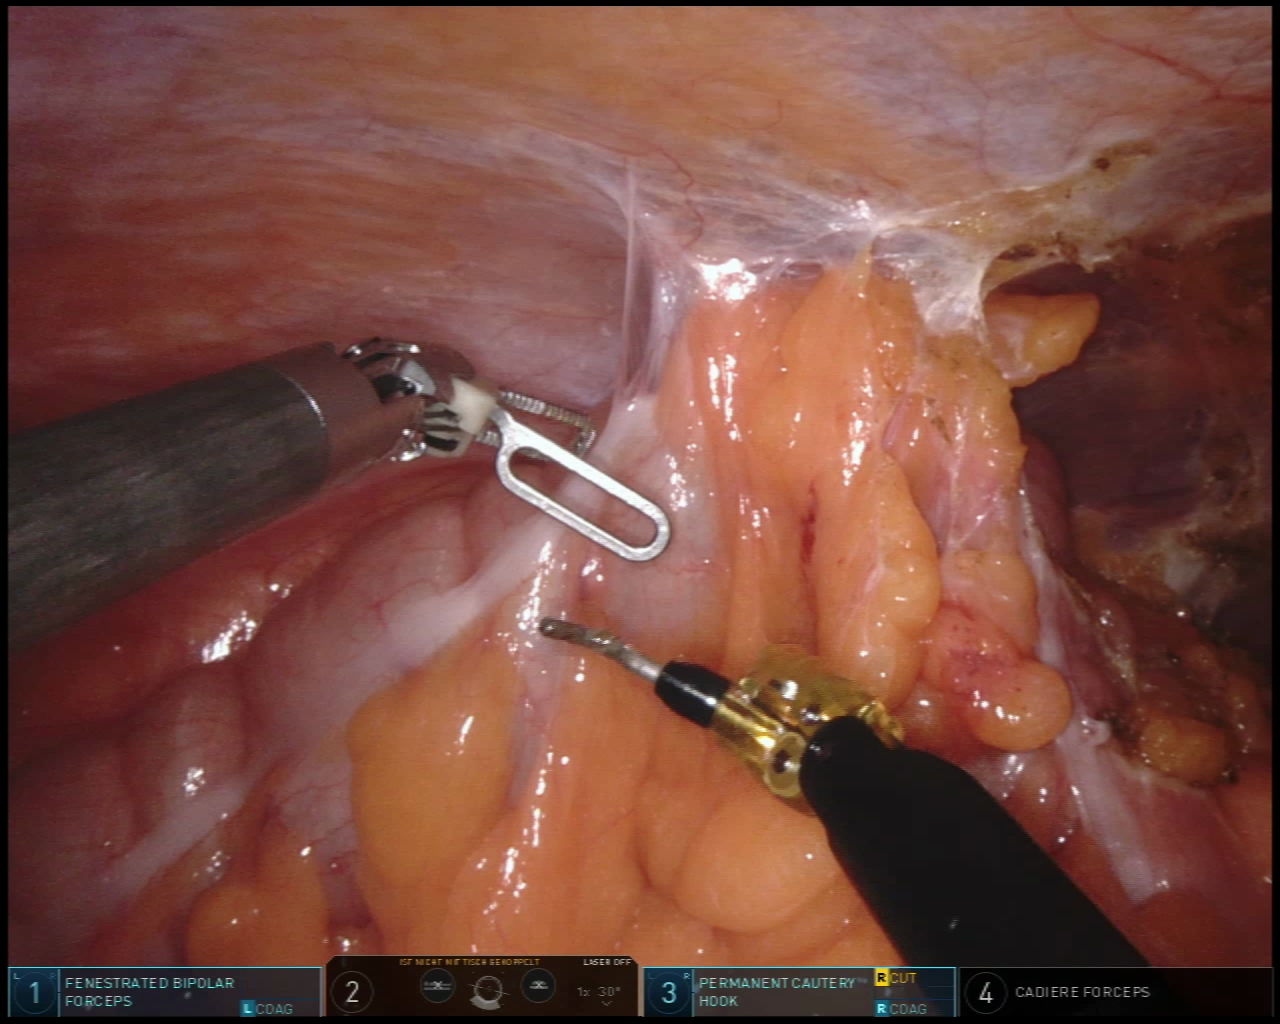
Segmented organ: colon
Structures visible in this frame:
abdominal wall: yes
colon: yes
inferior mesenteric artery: no
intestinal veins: no
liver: no
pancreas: no
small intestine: no
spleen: no
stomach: no
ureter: no
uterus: no
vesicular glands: no